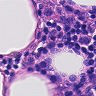
Metastatic tissue present: no